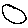
Label: circle